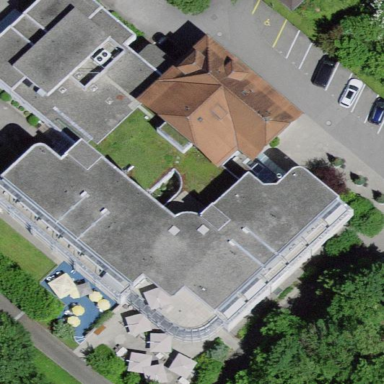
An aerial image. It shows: Hospital building.